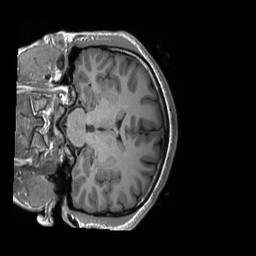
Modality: T1w
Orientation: coronal
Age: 25
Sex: female
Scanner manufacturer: siemens
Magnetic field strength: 3 T
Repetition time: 2.4 s
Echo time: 0.00224 s